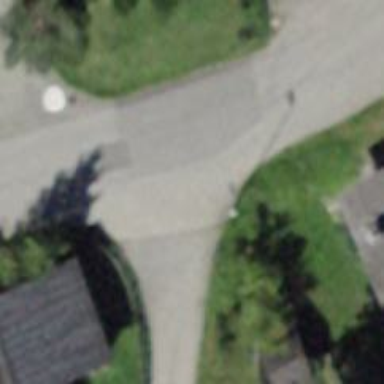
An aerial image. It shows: Paved residential road with classic grooming style. The road is mainly used for hiking.